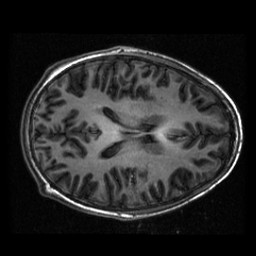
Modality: T1w
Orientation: axial
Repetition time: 0.008948 s
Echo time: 0.001784 s